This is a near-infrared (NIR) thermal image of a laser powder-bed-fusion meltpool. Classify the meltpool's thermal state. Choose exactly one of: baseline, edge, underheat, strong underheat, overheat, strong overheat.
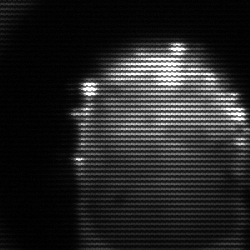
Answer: baseline